Question: I'm currently having this html layout

How can I select the imgs in the "MenuDisplayFocus" div accordingly to input[type="radio"] so that for example when I check the first input, I can select only the first image?
I tried to look up such problem on the internet but most will have the imgs be an input's child or directly adjacent to it, is there no such way to choose like what I described?
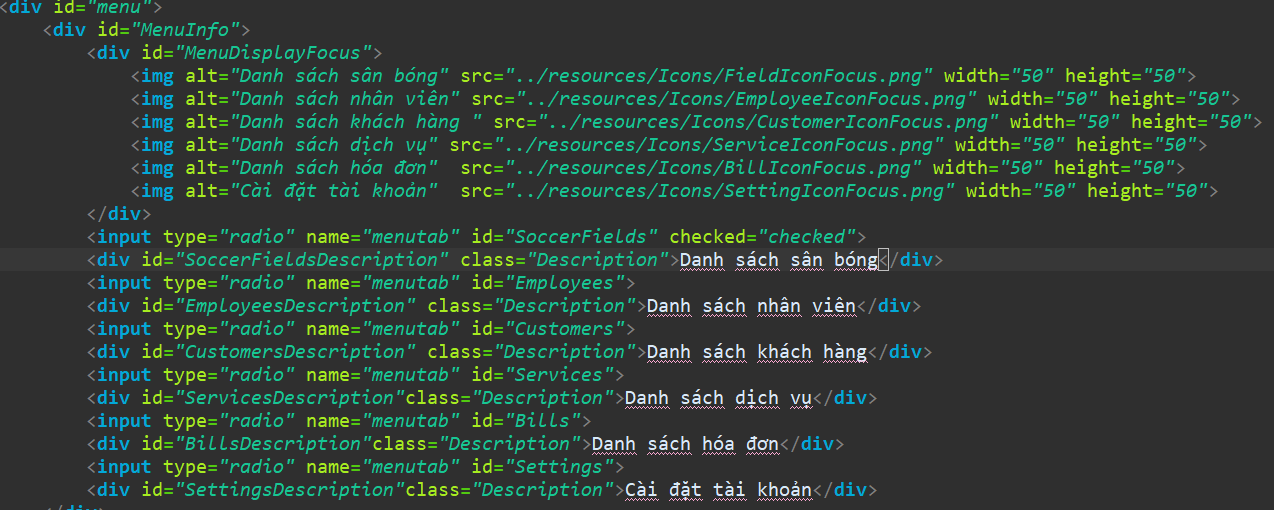
Answer: For your case, you can do this but you need the ':has()' pseudo class and there's a gotcha.
We can use :has() to select the parent so in this case we're looking at the #menu div and testing the first input box. Because the first input box is actually the 2nd child of the #menu div (the first child is the div with id of MenuFocus) we have to use nth-child(2) to select the first input box. We can't combine the nth-child selector with other rules to 'filter' unwanted items (see <URL>,
If this is checked then we can then select the first image using the descendant combinator.
Note that :has() isn't currently supported across all browsers. You can check this on <URL>
A good primer on :has() can be found <URL> by Kevin Powell on this.
'nth-of-type' will also work and it makes things a bit more logical. Code added below
P.S. it's much easier for other contributors if you post the actual code rather than a screen shot. It helps you get your answers faster and avoids your question getting closed.
'''
#menu:has(input[type="checkbox"]:nth-child(2):checked) #MenuDisplayFocus img:first-child {
outline: 2px solid red;
}
'''
'''
<div id='menu'>
<div id='MenuInfo'>
<div id='MenuDisplayFocus'>
<img src='https://placekitten.com/200/200'>
<img src='https://placekitten.com/g/200/200'>
</div>
<input type='checkbox' id='SoccerFields' checked='checked'>
<div id='SoccerfieldsDescription' class='Description'>XXX</div>
<input type='checkbox' id='Employees'>
<div id='EmployeesDescription' class='Description'>YYY</div>
</div>
</div>
'''
Nth-of-type example
'''
#menu:has(input[type="checkbox"]:first-of-type:checked) #MenuDisplayFocus img:first-child {
outline: 2px solid red;
}
#menu:has(input[type="checkbox"]:nth-of-type(2):checked) #MenuDisplayFocus img:nth-child(2) {
outline: 2px solid blue;
}
'''
'''
<div id='menu'>
<div id='MenuInfo'>
<div id='MenuDisplayFocus'>
<img src='https://placekitten.com/200/200'>
<img src='https://placekitten.com/g/200/200'>
</div>
<input type='checkbox' id='SoccerFields' checked='checked'>
<div id='SoccerfieldsDescription' class='Description'>XXX</div>
<input type='checkbox' id='Employees'>
<div id='EmployeesDescription' class='Description'>YYY</div>
</div>
</div>
'''